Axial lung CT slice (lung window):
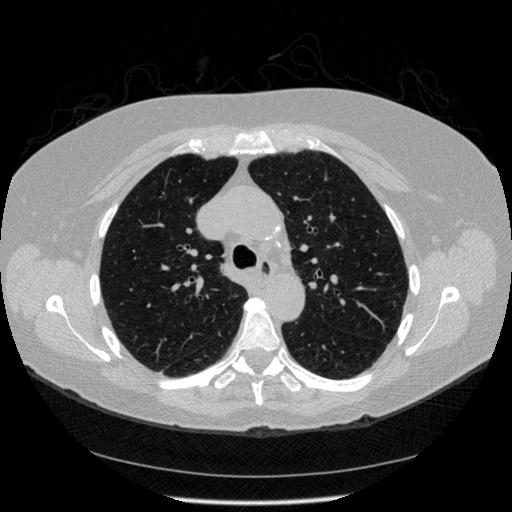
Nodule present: no